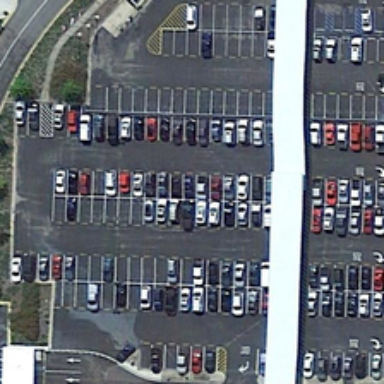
This is a beautiful lake just like a sapphire .